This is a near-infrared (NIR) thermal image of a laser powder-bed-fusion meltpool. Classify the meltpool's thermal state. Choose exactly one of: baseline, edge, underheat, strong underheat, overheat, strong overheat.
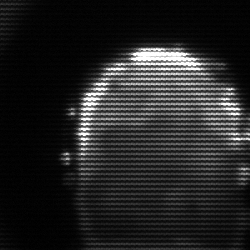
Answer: baseline